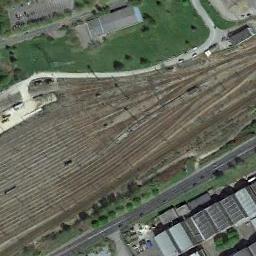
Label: railway_station